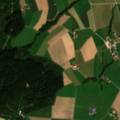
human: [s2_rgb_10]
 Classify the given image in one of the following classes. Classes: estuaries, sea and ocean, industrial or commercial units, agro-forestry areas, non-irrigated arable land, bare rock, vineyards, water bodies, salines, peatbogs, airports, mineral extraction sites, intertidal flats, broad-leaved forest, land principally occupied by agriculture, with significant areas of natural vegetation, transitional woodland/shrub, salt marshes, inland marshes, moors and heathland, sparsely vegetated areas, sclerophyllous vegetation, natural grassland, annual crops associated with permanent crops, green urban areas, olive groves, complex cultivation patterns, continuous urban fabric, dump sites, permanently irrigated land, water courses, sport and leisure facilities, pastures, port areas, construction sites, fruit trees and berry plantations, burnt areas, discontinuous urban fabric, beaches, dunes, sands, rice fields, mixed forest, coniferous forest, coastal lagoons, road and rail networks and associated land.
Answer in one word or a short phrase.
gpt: non-irrigated arable land, coniferous forest, transitional woodland/shrub